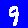
Digit: 9